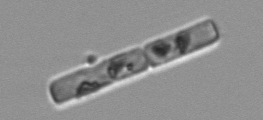
Label: Guinardia_delicatula